Question: I need to change default cursor icon of 'UITextView'. I want to change it as a circle icon instead of a line as shown below. Any help is appreciated. Thanks in advance.

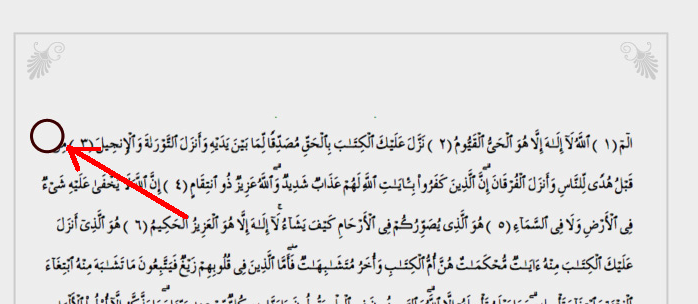
Answer: It is not possible to change textView's original caret.
You should make your custom one. To do so make a subclass of UITextView:
'''
@interface CustomTextView()
@property (strong, nonatomic) UIImageView *caretImageView;
@end
@implementation CustomTextView
- (void)awakeFromNib
{
[super awakeFromNib];
[[NSNotificationCenter defaultCenter] addObserver:self
selector:@selector(textDidChange:)
name:UITextViewTextDidChangeNotification
object:self];
self.caretImageView = // create and customize your caret view
//...
[self addSubview:self.caretImageView];
// Make careImageView to blink every 0.5 secs
[NSTimer scheduledTimerWithTimeInterval:0.5
target:self
selector:@selector(blink)
userInfo:nil
repeats:YES];
}
- (void)blink
{
self.caretImageView.alpha = !(BOOL)self.caretImageView.alpha;
}
// Hiding original caret
- (CGRect)caretRectForPosition:(UITextPosition *)position
{
return CGRectZero;
}
// Repositioning caretImageView everytime when text did change
- (void)textDidChange:(NSNotification *)note
{
CGPoint endPoint = // calculate the x and y coords of the text's end.
CGRect frame = self.caretImageView.frame;
frame.origin = endPoint;
self.caretImageView.frame = frame;
}
//
- (void)dealloc
{
[[NSNotificationCenter defaultCenter] removeObserver:self name:UITextViewTextDidChangeNotification object:nil];
}
@end
'''